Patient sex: M
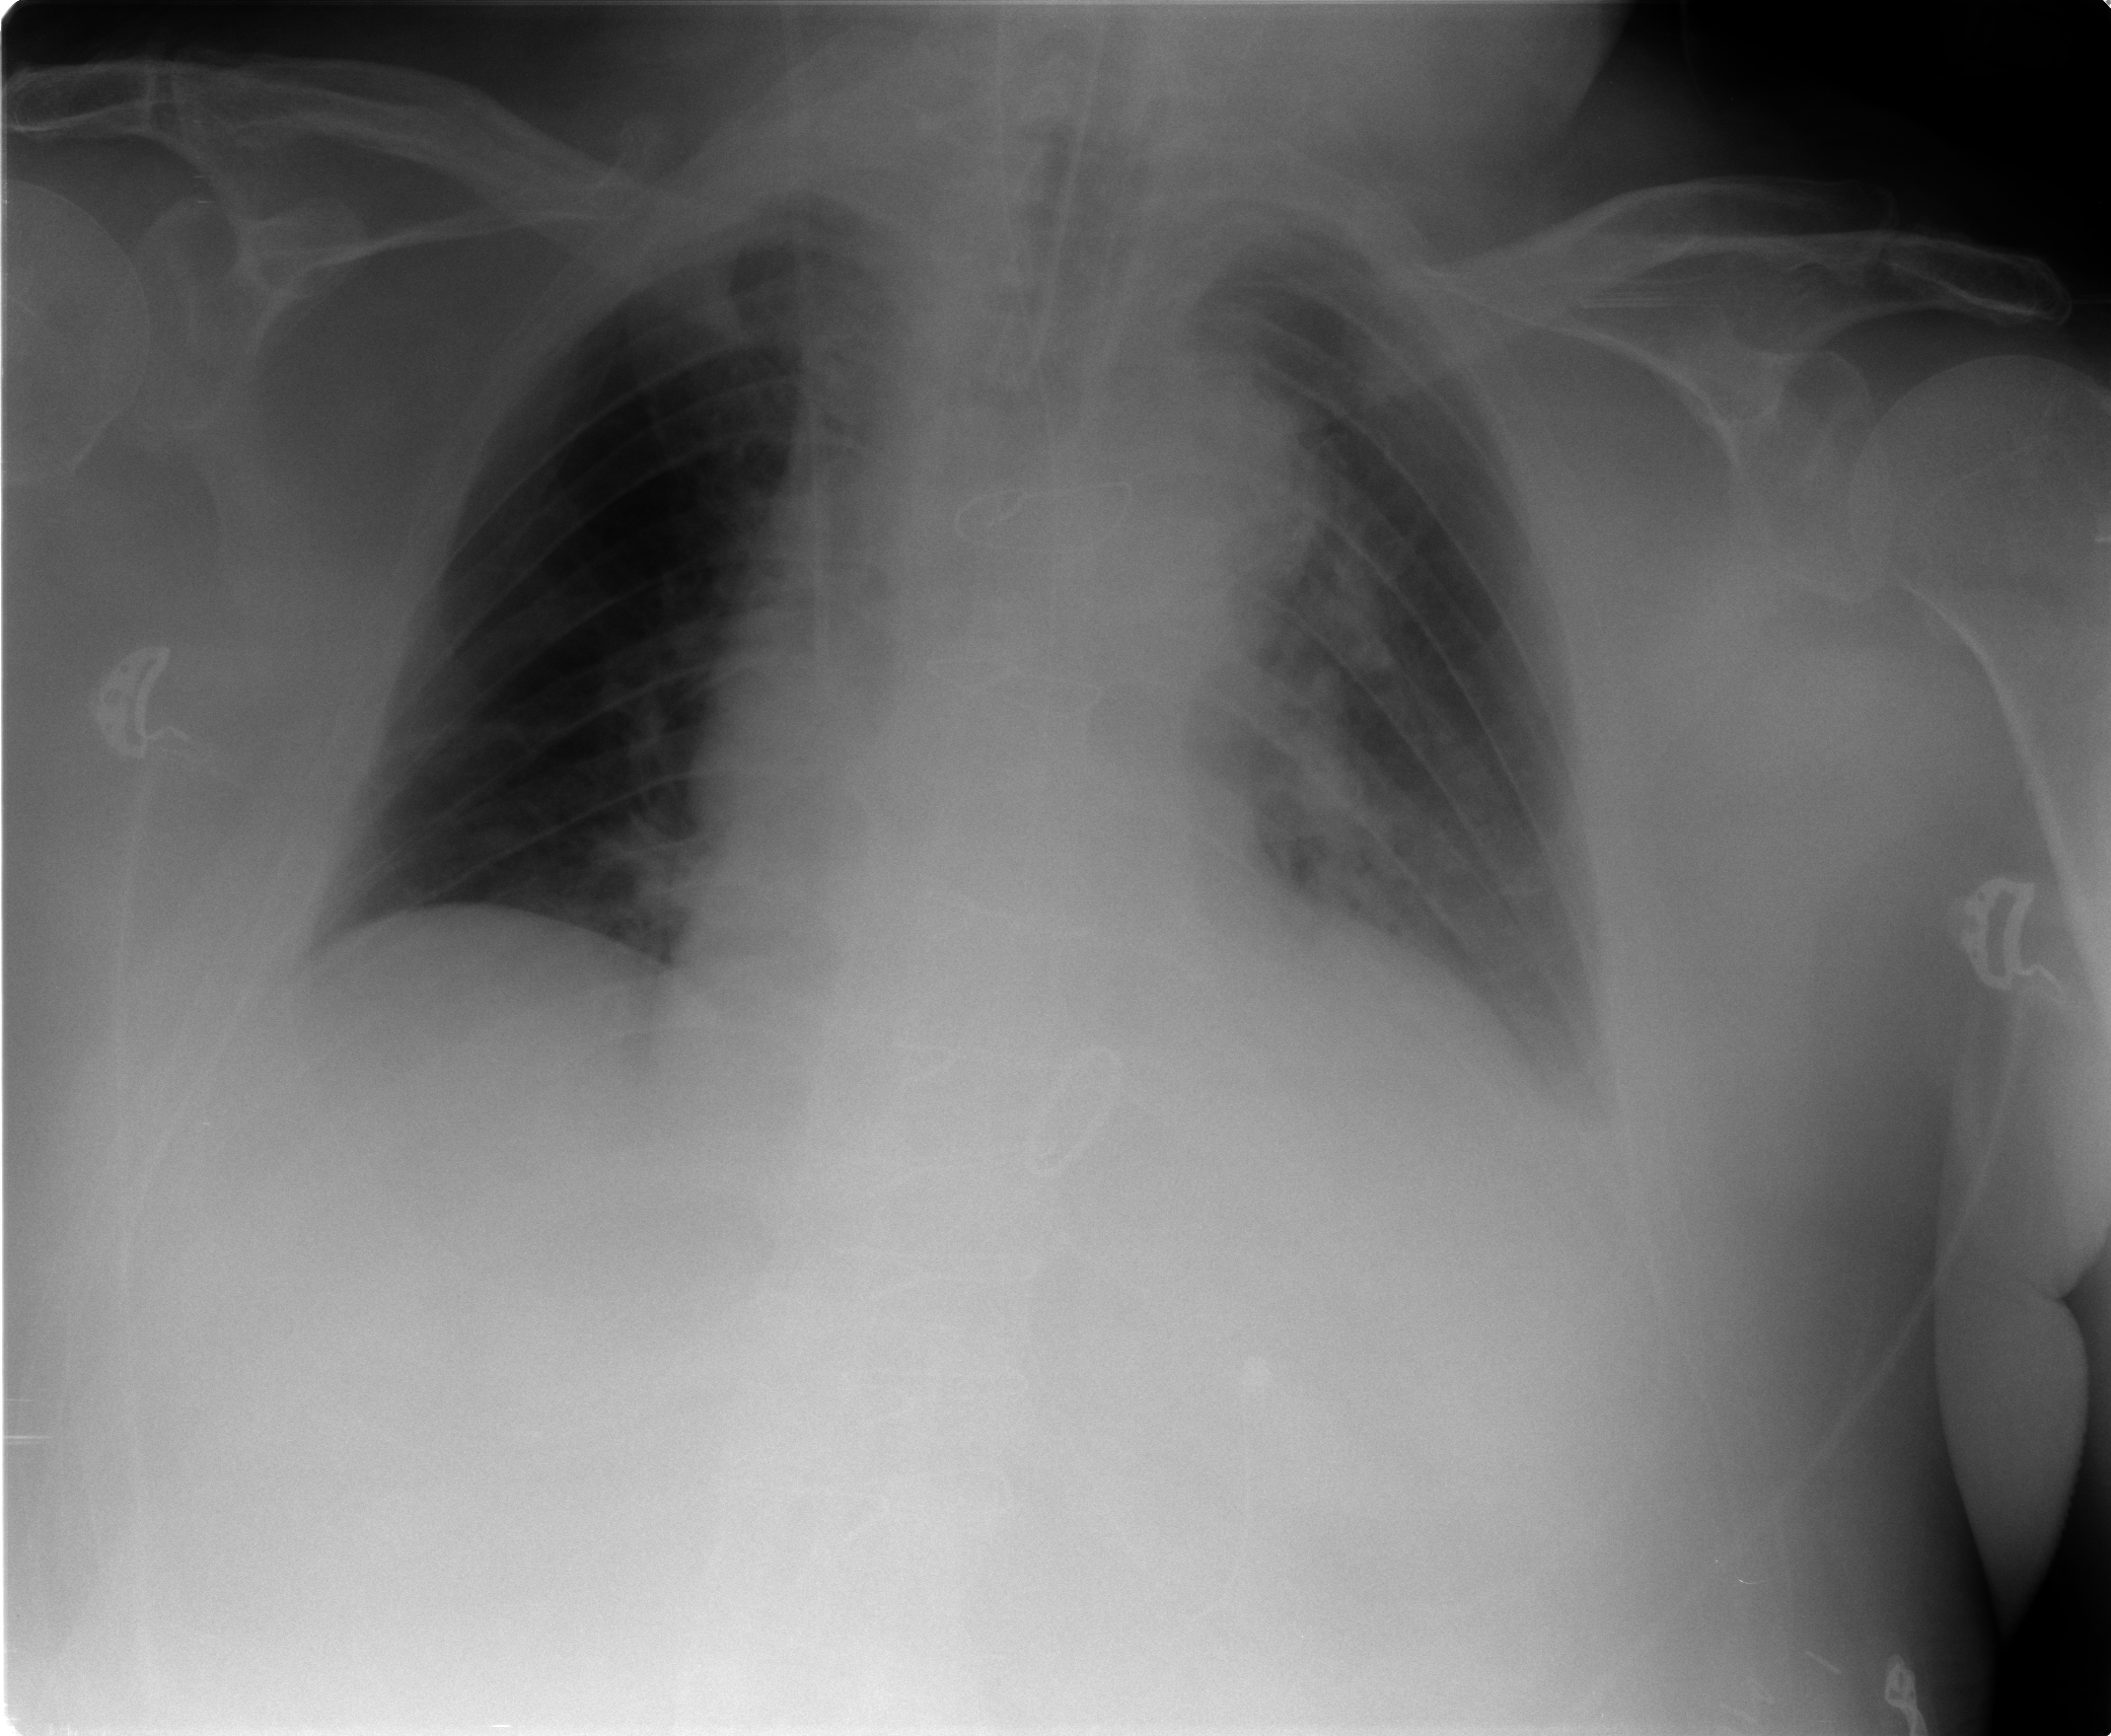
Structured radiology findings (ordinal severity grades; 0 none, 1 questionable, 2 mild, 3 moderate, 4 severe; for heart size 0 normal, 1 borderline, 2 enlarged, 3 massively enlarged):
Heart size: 2
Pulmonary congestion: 2
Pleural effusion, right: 2
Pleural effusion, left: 2
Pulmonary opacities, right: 1
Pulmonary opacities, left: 2
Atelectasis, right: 2
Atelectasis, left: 3